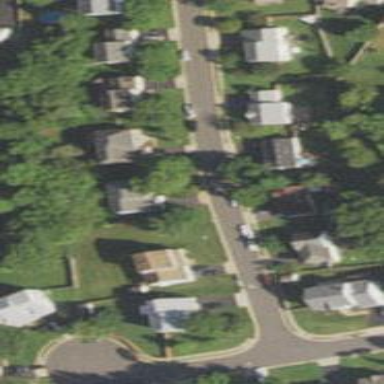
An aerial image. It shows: Residential road with asphalt surface. There is sidewalk on the left side.